Question: I've been having a rather large amount of trouble doing what I imagine to be quite a simple task. I've looked through SO and various pieces of documentation though nothing I try seems to work, thus I thought to post here.
What I'm trying to do is to handle my html form (templated through JADE), and save all data from specific inputs (name="ListContent[]") into a singular array, with one value in the array per input. I'm needing to take this approach because the number of listContent inputs is dynamic, and I do not know how many will need to be handled.
My form looks something like this:
'''
<form method='post'>
<input name='listTitle'></br>
<input name='listDescription'></br>
<input name='listContent[]'></br>
<input name='listContent[]'></br>
...
...
<input name='listContent[]'></br>
<input name='listContent[]'></br>
<input name='listContent[]'></br>
<button type='button' onClick='addInput('listContent');'>
<button type='submit'>
</form>
'''
This is rendered as a form like this;

I'm able to retrieve the POSTed values of listName and listDescription as follows, though I'm at a loss for how to process the listContent and save all inputs into an array like:
"{'line 1', 'line 2', 'line 3'}"
'''
var listName = form.data.listName; // Works
var description = form.data.listDescription; // Works
var contentRaw = form.data.listContent; // Just returns blank
'''
Any advice would be appreciated. Thanks!
EDIT:
I'm using npm forms (<URL> to parse /process my form data. My defined form schema is as follows:
'''
var simpleNewListForm = forms.create({
listToken: forms.fields.string({
required:true
}),
listName: forms.fields.string({
required: true
}),
listDescription: forms.fields.string({
required: true
}),
listContent: forms.fields.array(),
});
'''
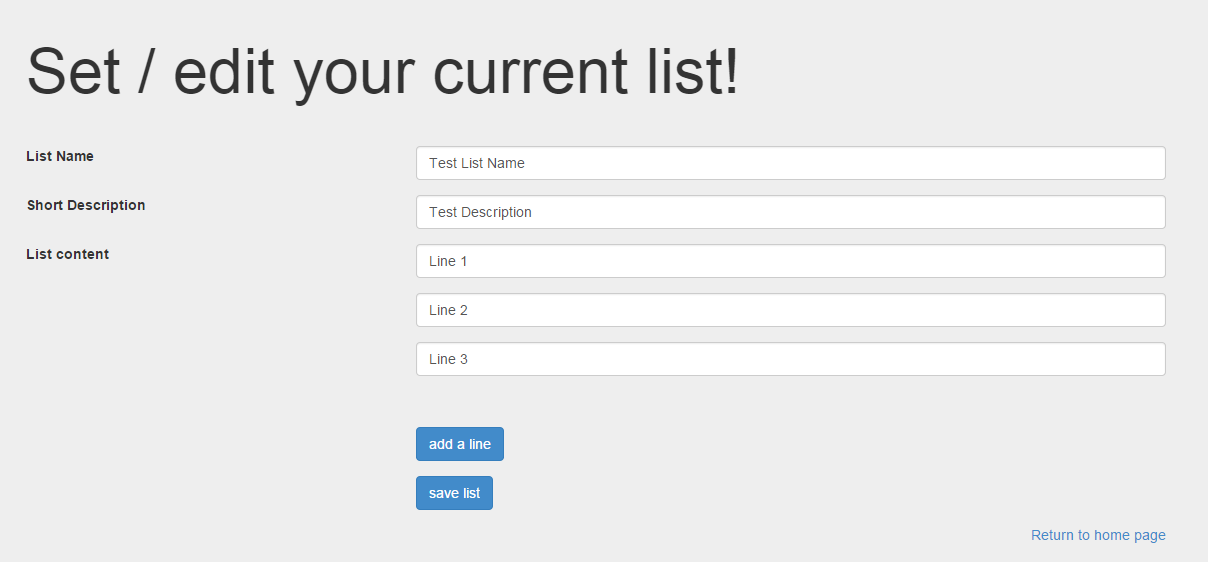
Answer: I see that you use 'listContents' while creating the form, but 'listContent' while accessing it after parsing it. When I tried generating the form with the same code you showed, the input name for 'listContents' is 'listContents' itself in the generated HTML form.